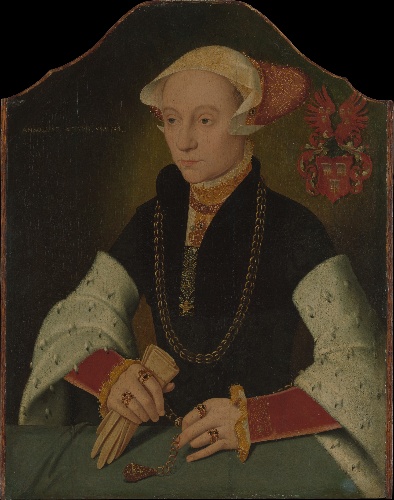
Title: Portrait of a Woman of the Slosgin Family of Cologne
Artist: Barthel Bruyn the Younger
Artist bio: German, ca. 1530–before 1610
Date: 1557
Object type: Painting
Classification: Paintings
Medium: Oil on oak
Dimensions: Shaped top, 17 3/4 x 14 1/8 in. (45.1 x 35.9 cm)
Department: European Paintings
Credit line: The Friedsam Collection, Bequest of Michael Friedsam, 1931
Accession year: 1932
Repository: Metropolitan Museum of Art, New York, NY
Tags: Portraits|Women|Coat of Arms